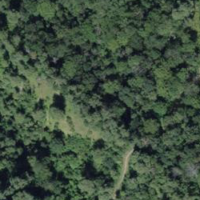
EUNIS habitat code: 41
Species observed at this site:
Cornus sanguinea